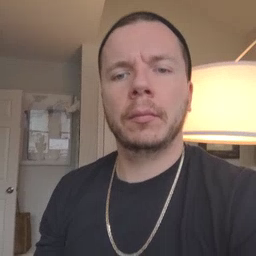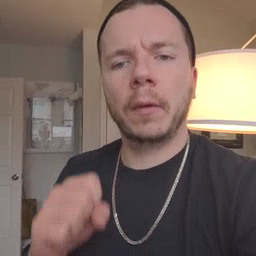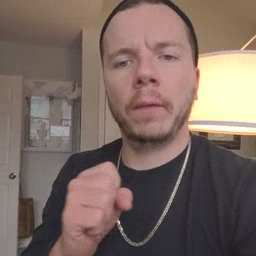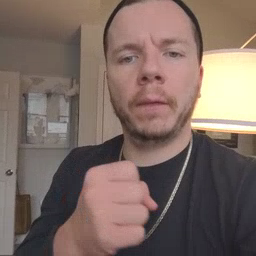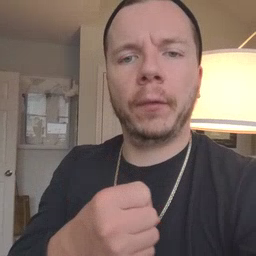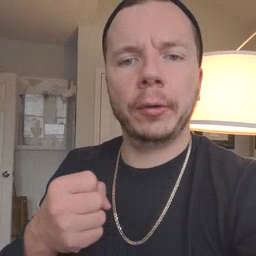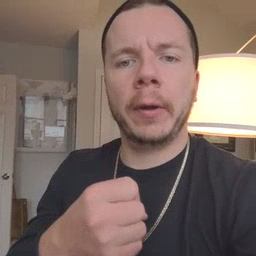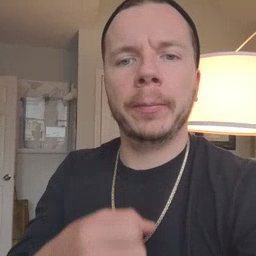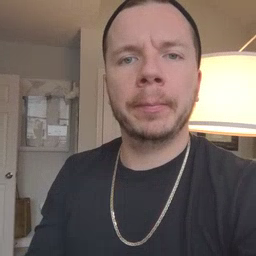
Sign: refrigerator